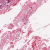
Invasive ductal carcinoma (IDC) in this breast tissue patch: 0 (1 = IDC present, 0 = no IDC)